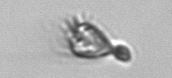
Label: Paratontonia_gracillima